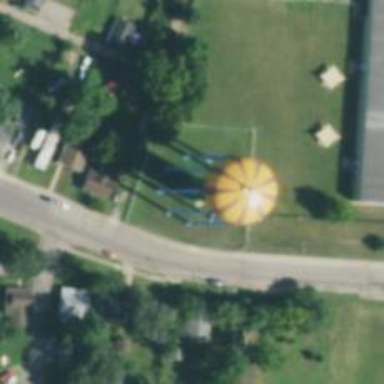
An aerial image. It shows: Water tower that is man-made.